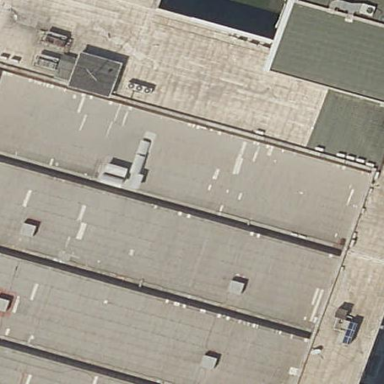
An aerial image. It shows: Commercial building.